Field crop: maize
Growth stage: 1
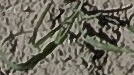
Species: sorghum